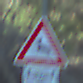
Verkehrszeichen: WildwechselRechts
Zusatzzeichen unten: LaengeEinerStrecke2
Umgebung: Outdoor, Nature
Tageszeit: MorningAfternoon
Wetter: Clear
Licht: Natural
Jahreszeit: NotSpecified
Kontrast: LowContrast